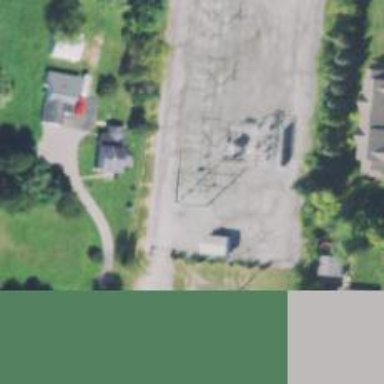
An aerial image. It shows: Switch used for power control.